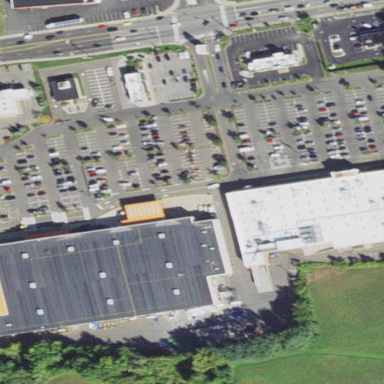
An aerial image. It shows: Retail area.